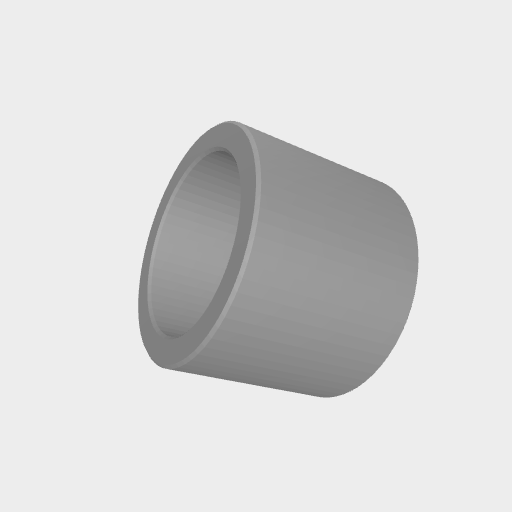
Part: Spacer6ID8OD6